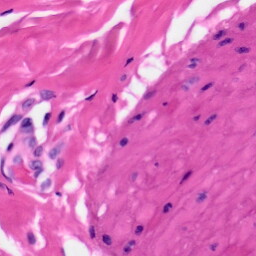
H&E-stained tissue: Skin